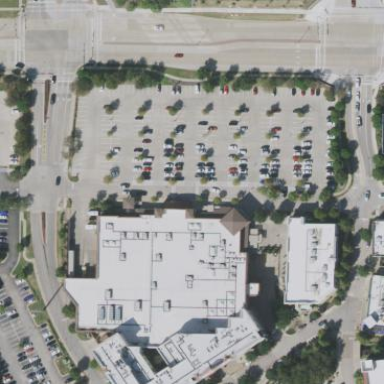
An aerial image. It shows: Supermarket located in building.